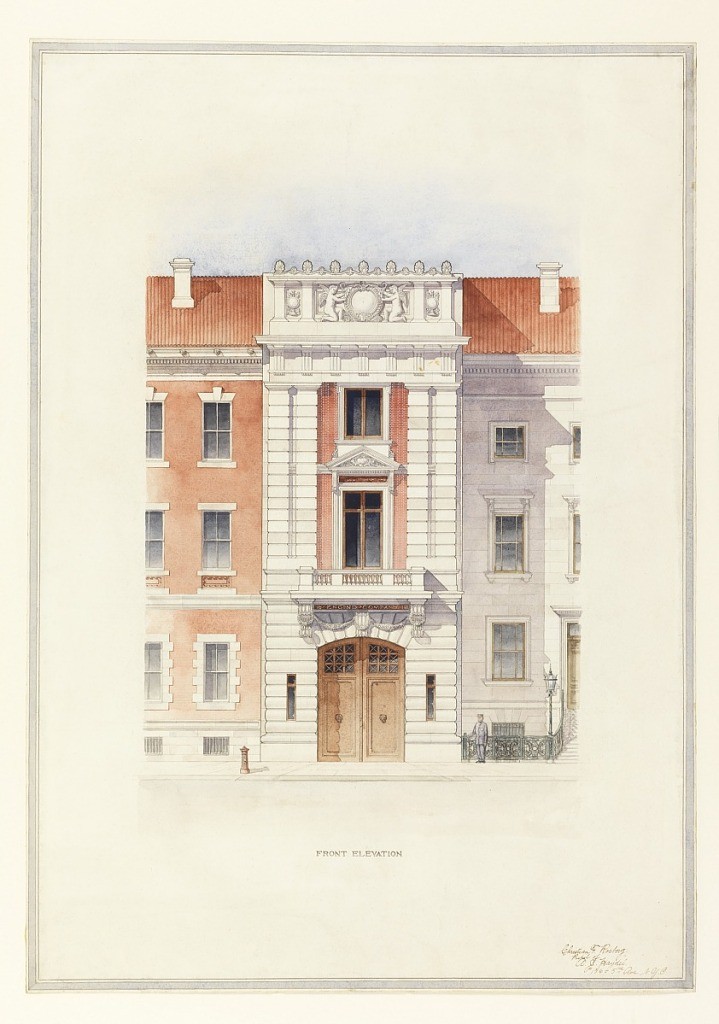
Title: Design for a fire house: front elevation
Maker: Christian Francis Rosborg, 1881 – 1953
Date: ca. 1905
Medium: Pen and ink, brush and watercolor on paper
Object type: Drawing
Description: Front elevation of a narrow three storey structure, flanked by two residences of the same height. Designed to house an engine company, it has two large doorways on the street floor, the large central pedimented window on the second floor, and the smaller window above, are enclosed between pairs of pilasters, which in turn support a classical entablature and sculptured relief.